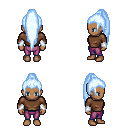
a pixel art fantasy rpg character, female body template, human, dark skin, brown long-sleeve shirt, magenta pants, white cyan extra-long topknot hairstyle, white cloth bracers, four views (front, back, left, right), 2x2 character sprite sheet, small pixel art, hard edges, no anti-aliasing